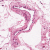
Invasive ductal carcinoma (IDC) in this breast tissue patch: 0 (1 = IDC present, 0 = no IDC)